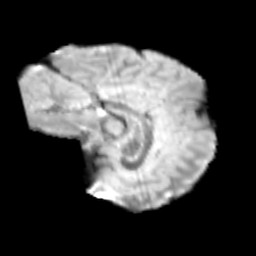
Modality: T2w
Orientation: sagittal
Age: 10
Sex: male
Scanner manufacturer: siemens
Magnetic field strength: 3 T
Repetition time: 3.8 s
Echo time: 0.07 s